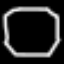
Label: octagon